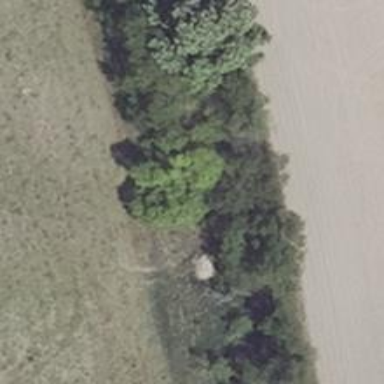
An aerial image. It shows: Row of deciduous broadleaved trees.